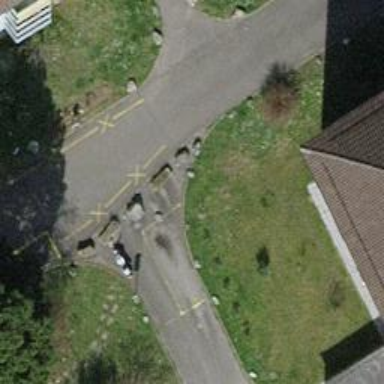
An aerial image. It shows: Block barrier.